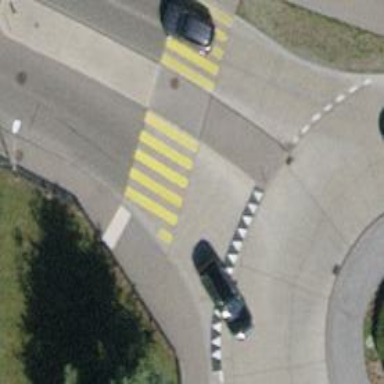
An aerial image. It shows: Marked crossing on the road.